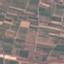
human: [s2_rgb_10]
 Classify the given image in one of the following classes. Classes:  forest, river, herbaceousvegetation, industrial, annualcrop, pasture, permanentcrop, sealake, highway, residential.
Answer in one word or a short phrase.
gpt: PermanentCrop